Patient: sex F, age 56
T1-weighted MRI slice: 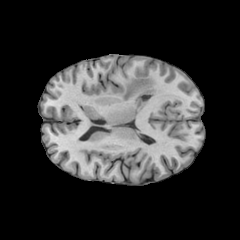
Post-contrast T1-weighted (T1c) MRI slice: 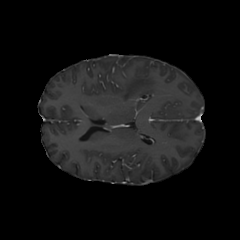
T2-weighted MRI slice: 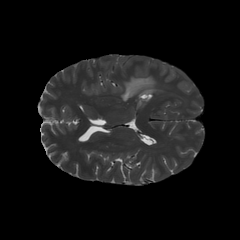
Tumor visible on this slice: yes
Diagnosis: Glioblastoma, IDH-wildtype
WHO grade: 4